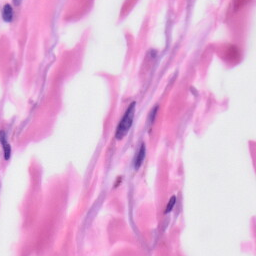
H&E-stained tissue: Skin